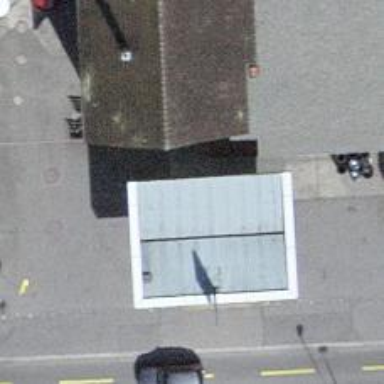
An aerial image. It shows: Fuel station.